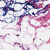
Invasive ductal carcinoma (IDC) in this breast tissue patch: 0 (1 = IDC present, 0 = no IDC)